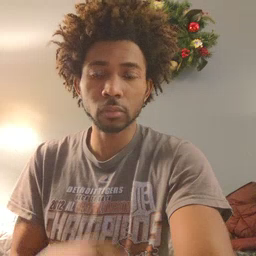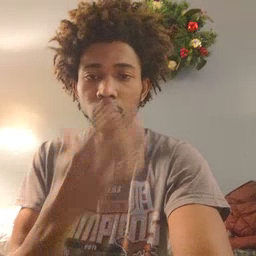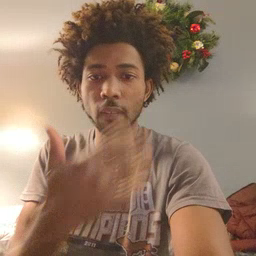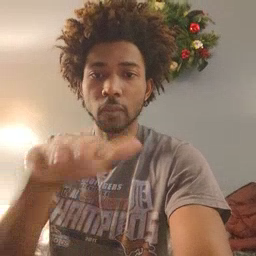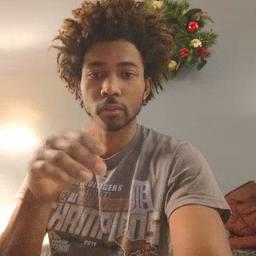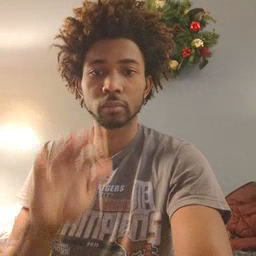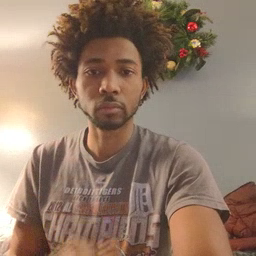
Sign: mitten